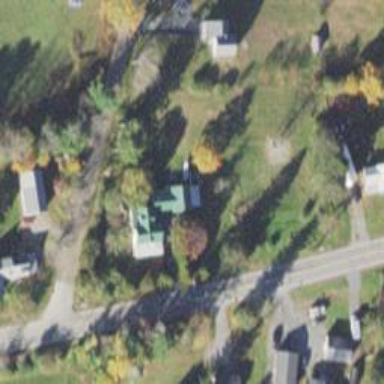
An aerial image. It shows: Driveway.